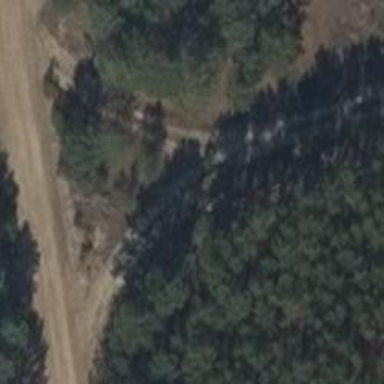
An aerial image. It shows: Track with grade3 tracktype.